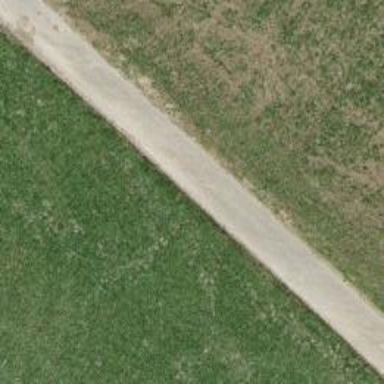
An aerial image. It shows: Unclassified road.